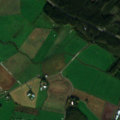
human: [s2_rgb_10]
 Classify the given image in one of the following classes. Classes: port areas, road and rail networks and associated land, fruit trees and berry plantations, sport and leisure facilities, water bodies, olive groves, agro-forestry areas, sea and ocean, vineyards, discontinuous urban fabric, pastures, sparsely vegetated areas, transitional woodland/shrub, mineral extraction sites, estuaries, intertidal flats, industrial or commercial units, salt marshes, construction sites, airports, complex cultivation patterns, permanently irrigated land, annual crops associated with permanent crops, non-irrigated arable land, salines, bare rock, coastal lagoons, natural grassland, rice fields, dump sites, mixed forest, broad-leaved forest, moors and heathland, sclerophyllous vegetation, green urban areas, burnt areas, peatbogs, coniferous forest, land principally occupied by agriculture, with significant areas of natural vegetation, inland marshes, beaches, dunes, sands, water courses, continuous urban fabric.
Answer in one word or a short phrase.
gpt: non-irrigated arable land, coniferous forest, mixed forest